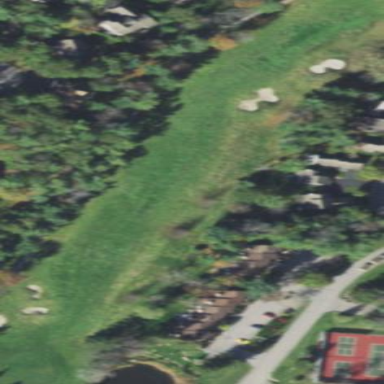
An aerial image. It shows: Golf fairway surrounded by grass.